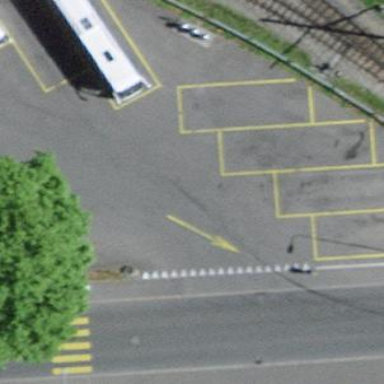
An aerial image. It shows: Parking space specifically designated for buses.